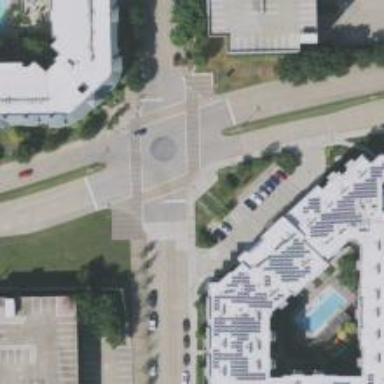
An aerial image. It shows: Zebra crossing on footway.